Aerial crown-view tile of a tropical tree (Barro Colorado Island, Panama), acquired 20250512:
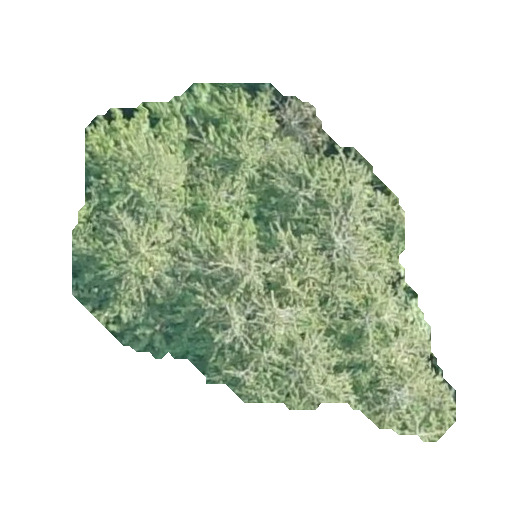
Species: Quararibea stenophylla
GBIF accepted scientific name: Quararibea stenophylla
Crown area: 133.159 m²